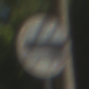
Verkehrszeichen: Zollstelle
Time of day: Midday
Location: Outdoor (RoadRail)
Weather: Clear
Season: NotSpecified
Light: Natural